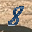
Label: 8